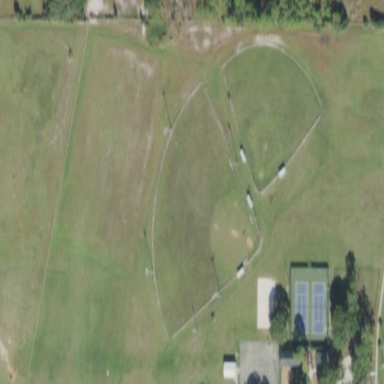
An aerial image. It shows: Baseball pitch with ground surface.